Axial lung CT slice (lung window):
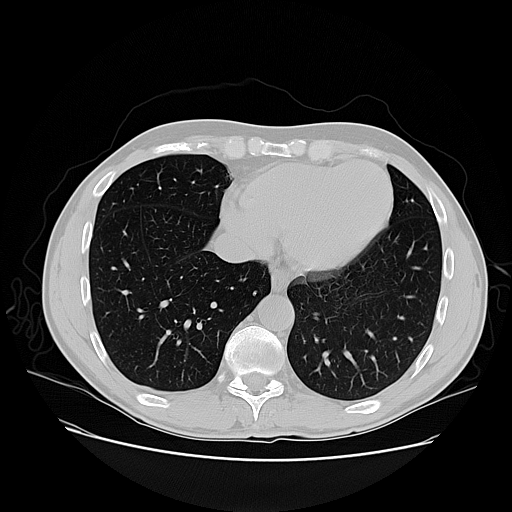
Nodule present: no